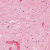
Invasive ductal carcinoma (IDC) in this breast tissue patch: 0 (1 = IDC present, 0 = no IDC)